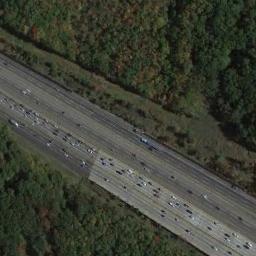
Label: freeway